Field crop: maize
Growth stage: 2
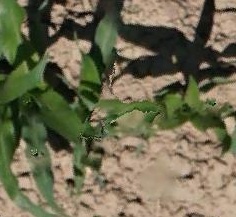
Species: maize